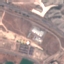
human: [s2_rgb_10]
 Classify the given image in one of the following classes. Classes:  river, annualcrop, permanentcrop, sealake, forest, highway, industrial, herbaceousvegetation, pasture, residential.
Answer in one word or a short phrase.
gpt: Highway